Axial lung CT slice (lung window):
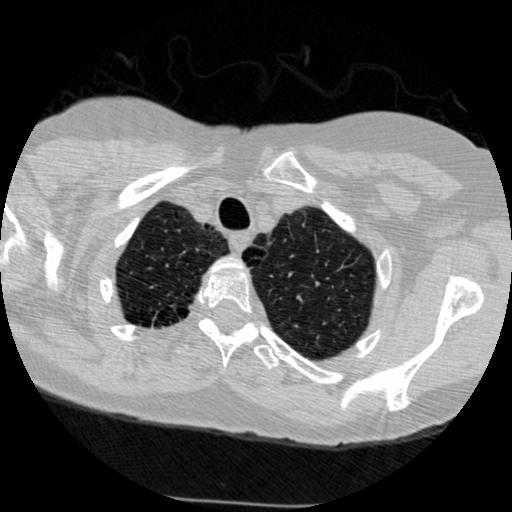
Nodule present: no